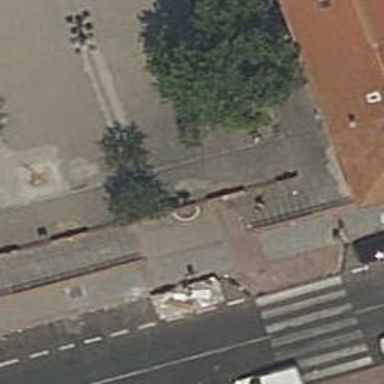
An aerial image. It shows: Set of steps on the road.